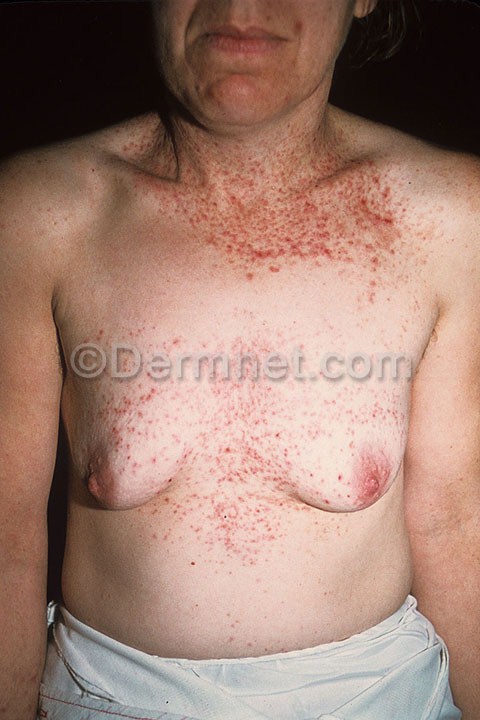
Disease: Bullous Disease Photos